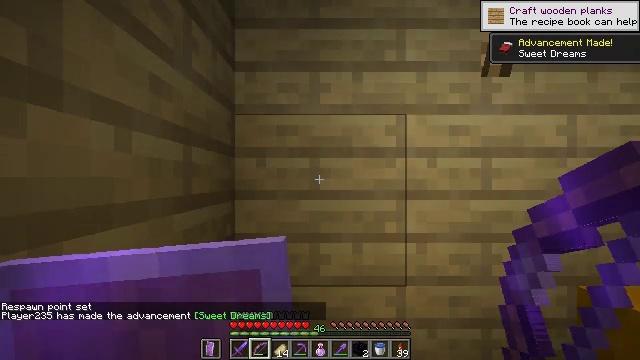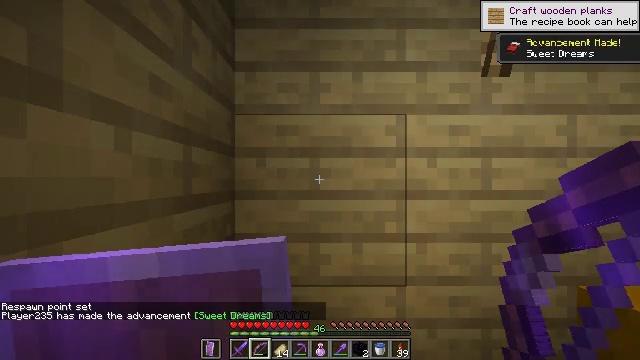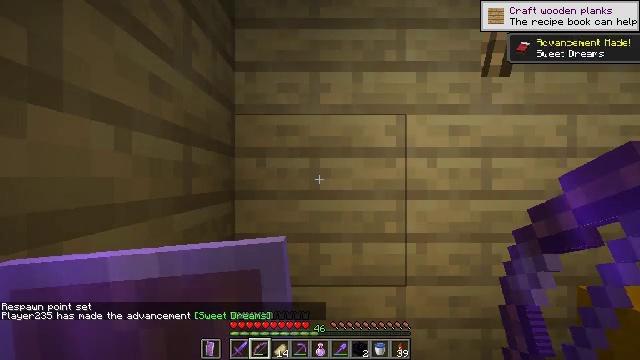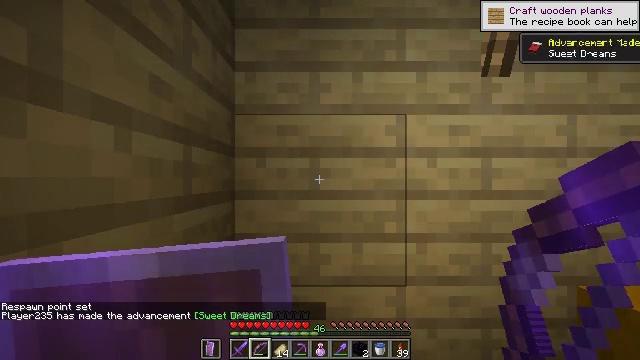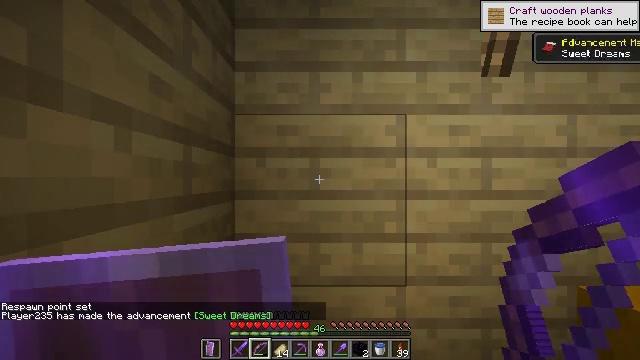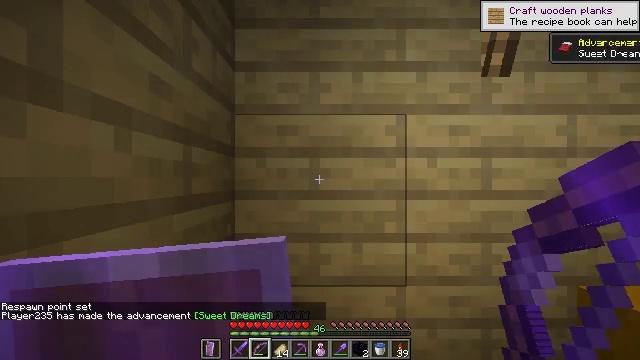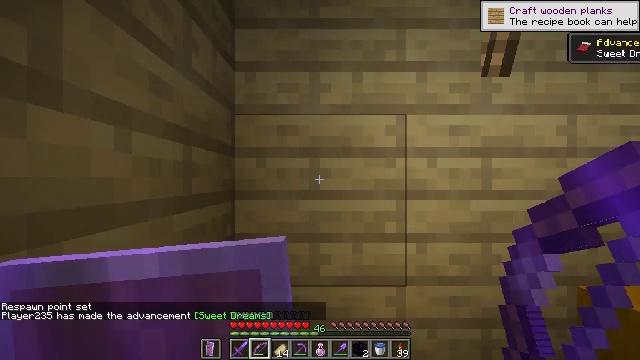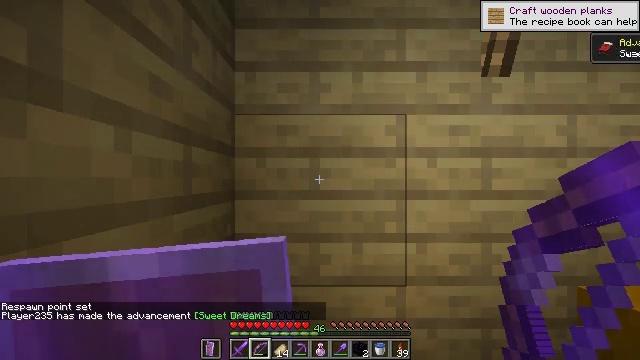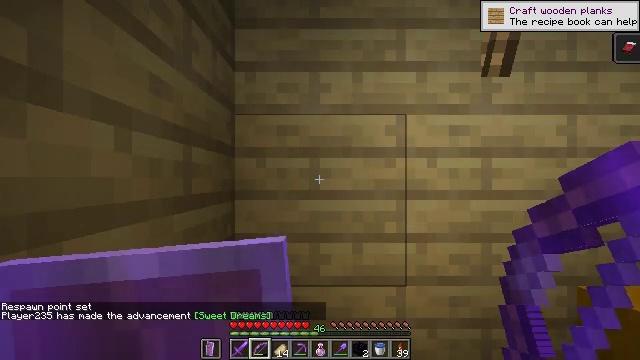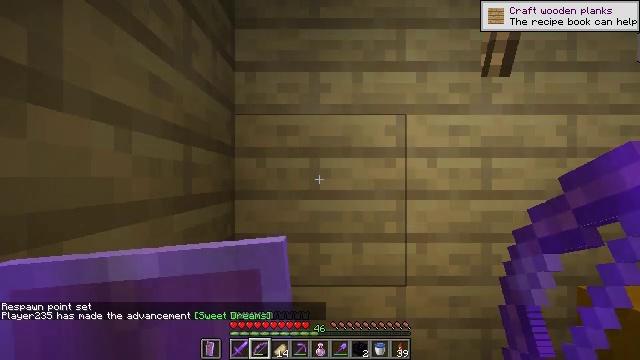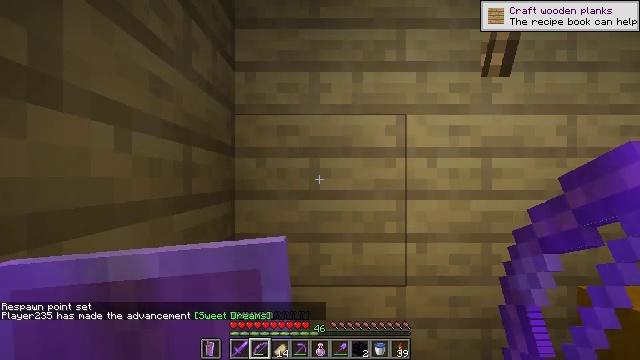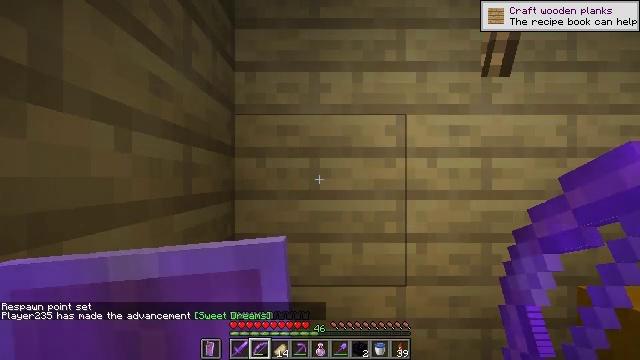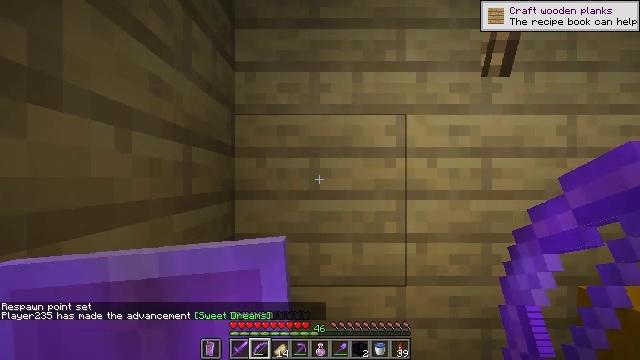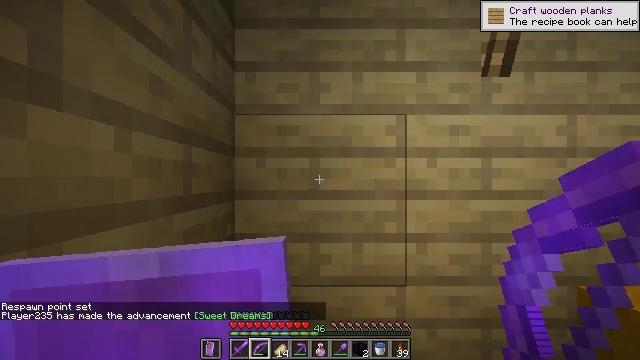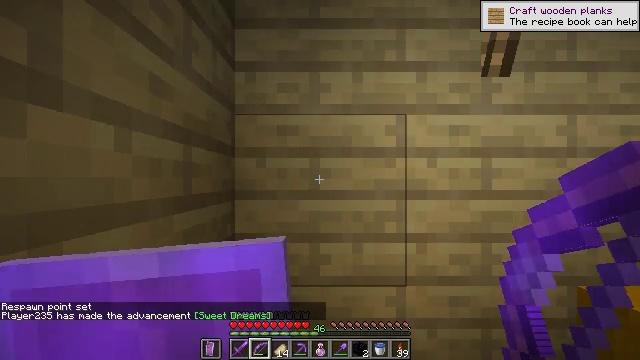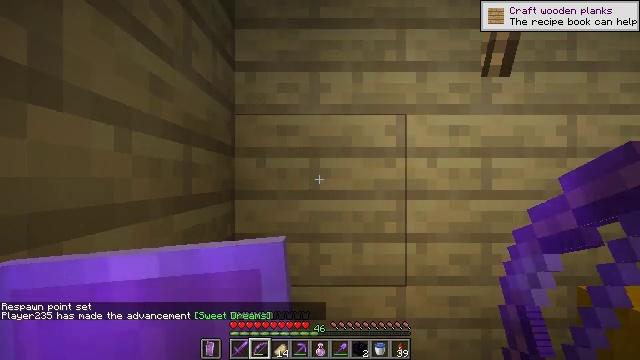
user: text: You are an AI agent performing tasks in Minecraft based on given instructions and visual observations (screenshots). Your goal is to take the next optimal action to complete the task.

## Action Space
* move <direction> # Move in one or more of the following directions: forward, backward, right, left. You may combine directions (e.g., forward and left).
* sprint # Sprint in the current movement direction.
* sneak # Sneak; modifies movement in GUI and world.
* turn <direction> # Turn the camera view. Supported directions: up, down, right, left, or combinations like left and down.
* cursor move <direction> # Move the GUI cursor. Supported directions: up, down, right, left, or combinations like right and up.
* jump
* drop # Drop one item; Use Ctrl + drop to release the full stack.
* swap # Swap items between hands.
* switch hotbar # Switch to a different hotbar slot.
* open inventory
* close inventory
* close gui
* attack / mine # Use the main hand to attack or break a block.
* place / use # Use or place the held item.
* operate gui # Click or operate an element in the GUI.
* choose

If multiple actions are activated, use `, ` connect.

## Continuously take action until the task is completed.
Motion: motion action
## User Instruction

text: craft item air
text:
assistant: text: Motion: no_op
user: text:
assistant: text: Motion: no_op
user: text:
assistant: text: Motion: no_op
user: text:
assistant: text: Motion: no_op
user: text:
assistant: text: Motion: no_op
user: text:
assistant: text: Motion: no_op
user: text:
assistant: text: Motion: no_op
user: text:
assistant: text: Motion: no_op
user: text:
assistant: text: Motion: no_op
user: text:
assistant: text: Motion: no_op
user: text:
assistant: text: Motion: no_op
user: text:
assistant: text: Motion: no_op
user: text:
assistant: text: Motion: no_op
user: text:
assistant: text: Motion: no_op
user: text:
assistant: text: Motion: no_op
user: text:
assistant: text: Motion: no_op
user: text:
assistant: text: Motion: no_op
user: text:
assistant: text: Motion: no_op
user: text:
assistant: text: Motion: no_op
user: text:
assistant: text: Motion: no_op
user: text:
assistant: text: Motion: no_op
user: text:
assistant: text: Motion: no_op
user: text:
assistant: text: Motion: no_op
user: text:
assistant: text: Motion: no_op
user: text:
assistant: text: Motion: no_op
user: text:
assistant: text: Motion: no_op
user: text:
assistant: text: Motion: no_op
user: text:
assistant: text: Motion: no_op
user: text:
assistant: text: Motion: no_op
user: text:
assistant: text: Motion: no_op